Question: My current navigation bar looks like this:

As you can see I need to move it to the right. Not sure that I'm setting this up correctly, any suggestions?
Here is the code:
'''
-(void)customizeNavigationBar{
//*** Nav bar Background ***
//Image being used
UIImage *backgroundImage = [UIImage imageNamed:@"navBarBackground"];
//Set navigation bar image
[self.navigationController.navigationBar setBackgroundImage:backgroundImage forBarMetrics:UIBarMetricsDefault];
//*** Search button**
//Get Image
UIImage* searchImage = [UIImage imageNamed:@"navSearchButton"];
//Set frame
CGRect frame = CGRectMake(0, 0, searchImage.size.width, searchImage.size.height);
//Create button
UIButton *searchButton = [[UIButton alloc] initWithFrame:frame];
//Set background images (selected and not)
[searchButton setBackgroundImage:searchImage forState:UIControlStateNormal];
[searchButton setBackgroundImage:[UIImage imageNamed:@"navSearchButtonSelected"] forState:UIControlStateSelected];
//Add action
[searchButton addTarget:self action:@selector(search)
forControlEvents:UIControlEventTouchUpInside];
//Set highlight on
[searchButton setShowsTouchWhenHighlighted:YES];
//Create nav buttons
UIBarButtonItem *navSearchBtn =[[UIBarButtonItem alloc] initWithCustomView:searchButton];
//Add to nav bar
[self.navigationItem setLeftBarButtonItem:navSearchBtn];
}
'''
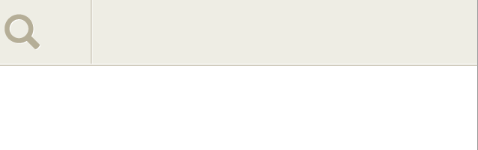
Answer: - -